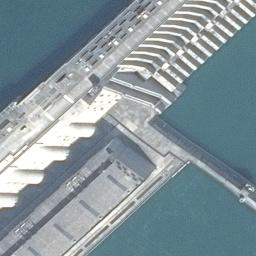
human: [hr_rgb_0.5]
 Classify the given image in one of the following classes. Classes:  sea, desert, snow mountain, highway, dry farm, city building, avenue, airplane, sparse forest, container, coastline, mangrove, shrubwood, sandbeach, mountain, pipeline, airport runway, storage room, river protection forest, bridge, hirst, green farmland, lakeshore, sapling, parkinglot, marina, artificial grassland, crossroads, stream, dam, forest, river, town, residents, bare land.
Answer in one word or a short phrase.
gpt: dam